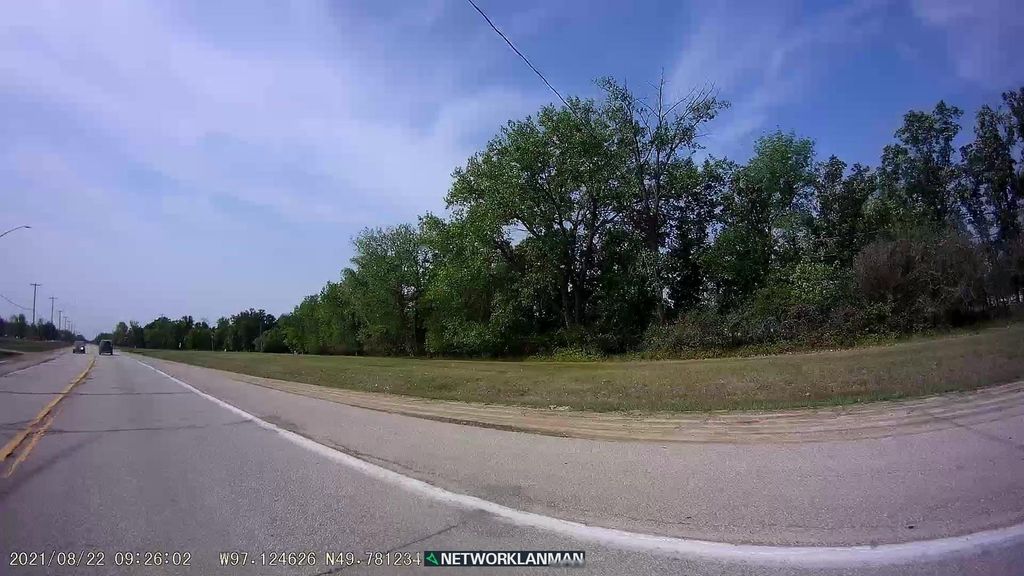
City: winnipeg